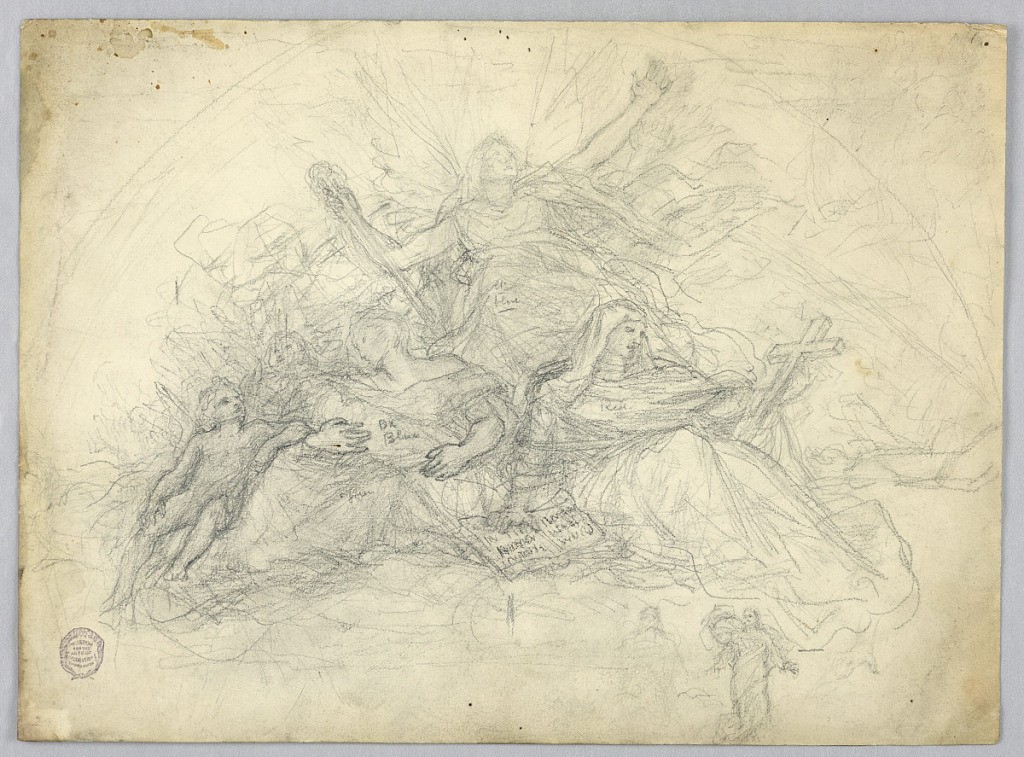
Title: Study for Charity, Faith, and Hope
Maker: Francis Augustus Lathrop, American, 1849–1909
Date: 1893–94
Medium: Black crayon on paper
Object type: Drawing
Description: Charity holds a baby, another child stands beside her. The angel is seated and leans his left arm on her leg. Faith holds the cross on her left knee and leans her right hand on the open Bible. Hope appears as a winged figure in the center, holding the shaft of an anchor, with arms outstretched. Another unfinished sketch of Christ, lower left.